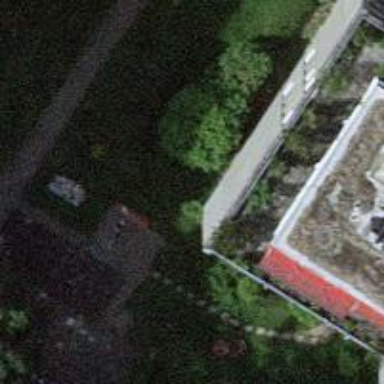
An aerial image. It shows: Red bench.